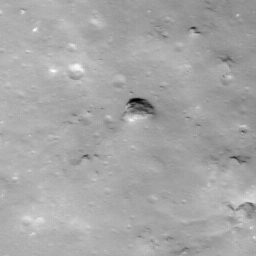
Host type: background_regolith
Lunar coordinates: latitude nan, longitude nan